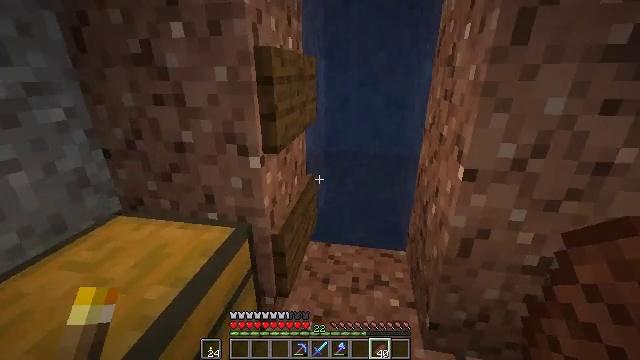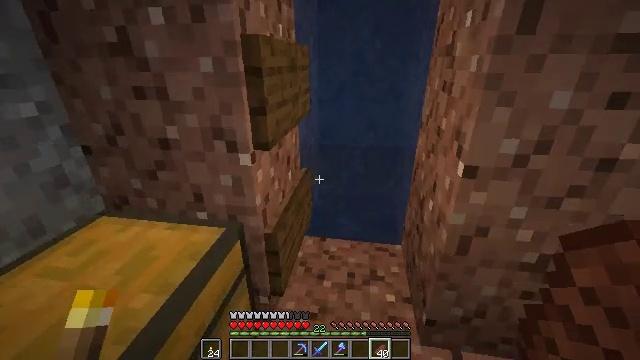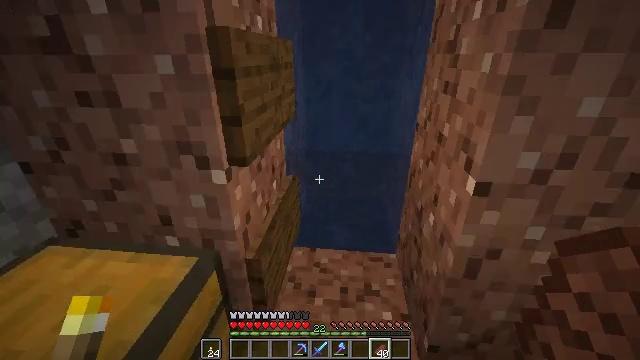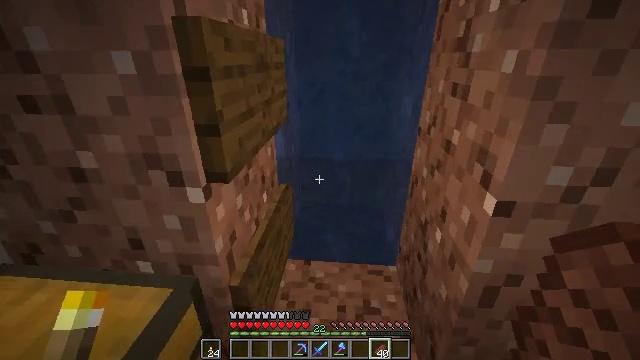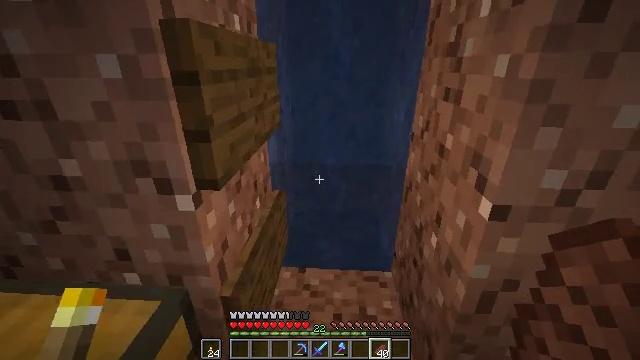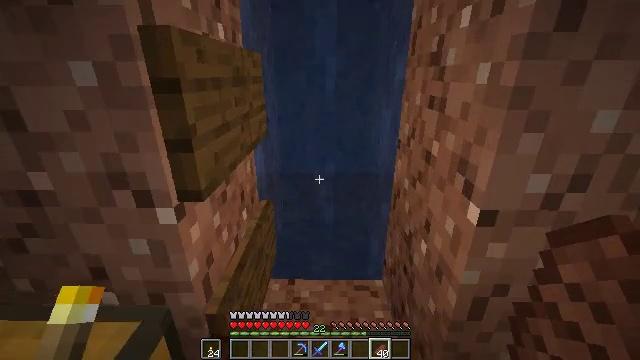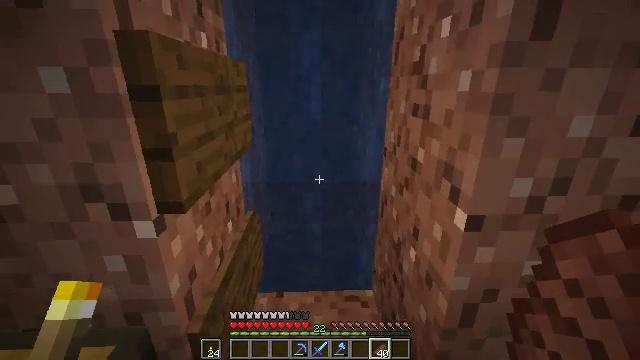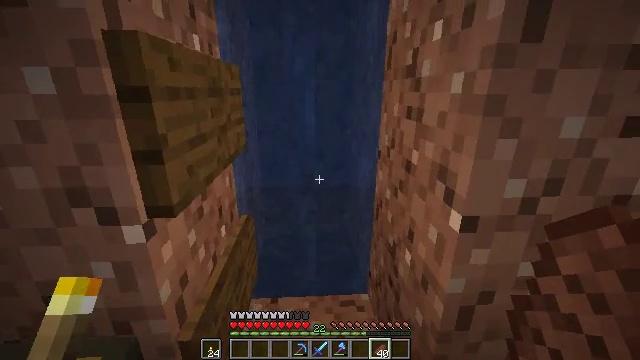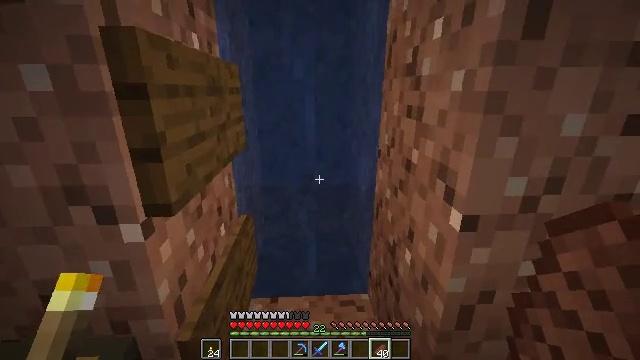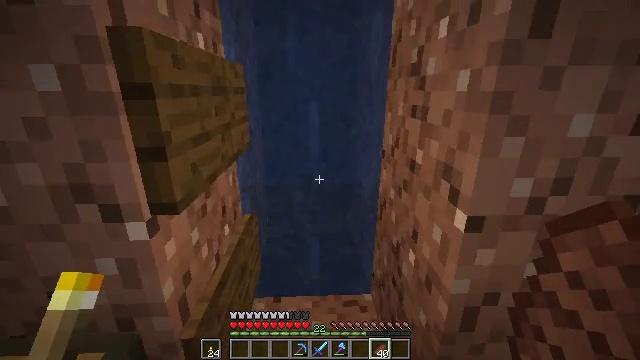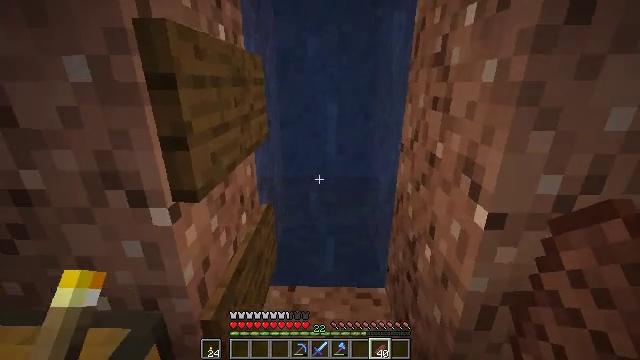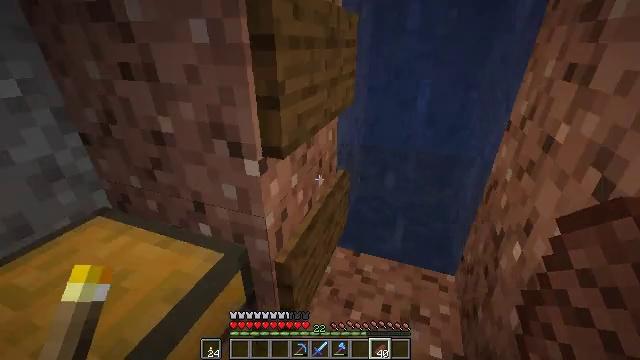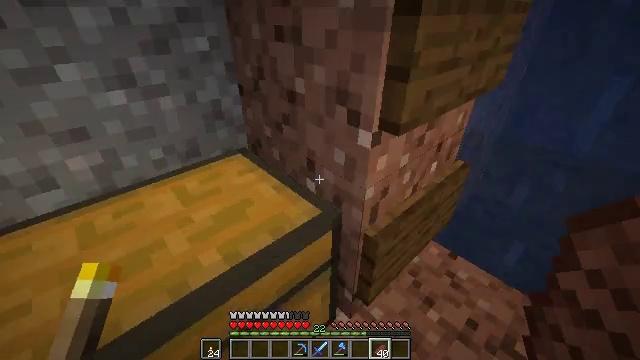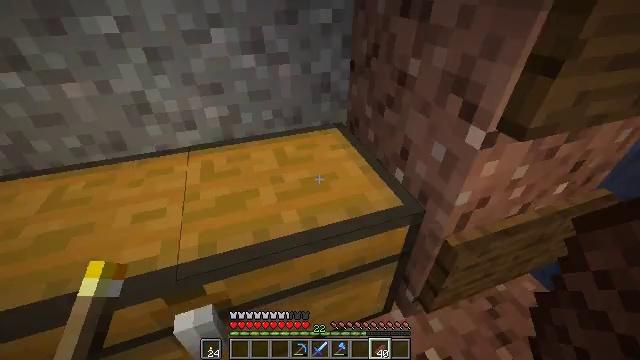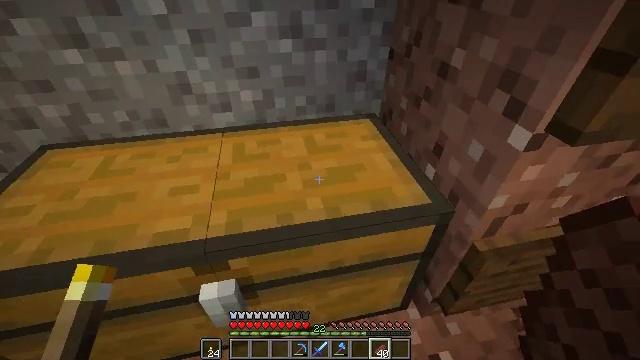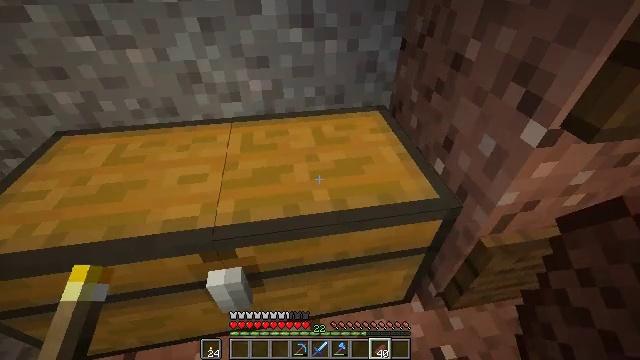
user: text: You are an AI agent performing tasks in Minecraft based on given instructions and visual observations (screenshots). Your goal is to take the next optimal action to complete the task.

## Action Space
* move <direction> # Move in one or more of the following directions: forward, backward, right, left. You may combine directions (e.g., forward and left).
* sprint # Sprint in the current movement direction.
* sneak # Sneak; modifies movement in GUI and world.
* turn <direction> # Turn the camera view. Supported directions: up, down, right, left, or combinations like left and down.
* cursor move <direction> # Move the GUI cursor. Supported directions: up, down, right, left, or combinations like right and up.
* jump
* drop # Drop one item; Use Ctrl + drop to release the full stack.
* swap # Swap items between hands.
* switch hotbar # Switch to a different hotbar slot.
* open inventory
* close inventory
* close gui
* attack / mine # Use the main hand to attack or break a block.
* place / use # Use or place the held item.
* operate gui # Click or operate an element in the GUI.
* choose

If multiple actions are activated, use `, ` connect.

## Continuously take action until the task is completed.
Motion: motion action
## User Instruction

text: Reclaim the chest into your inventory.
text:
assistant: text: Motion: move forward, turn right and down
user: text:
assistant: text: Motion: turn right
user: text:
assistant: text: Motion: turn right
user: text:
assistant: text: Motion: turn right and up
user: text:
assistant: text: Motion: turn right and up
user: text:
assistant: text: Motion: turn right and up
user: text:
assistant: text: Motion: turn right
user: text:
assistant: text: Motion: no_op
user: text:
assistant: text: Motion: no_op
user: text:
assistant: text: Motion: turn left and down
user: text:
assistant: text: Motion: turn left and down
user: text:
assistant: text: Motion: turn left and down
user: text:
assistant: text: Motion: turn left and down
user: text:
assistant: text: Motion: turn left and down
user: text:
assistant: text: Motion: turn left and down
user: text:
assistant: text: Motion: no_op
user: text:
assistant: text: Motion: use / place
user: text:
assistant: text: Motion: use / place
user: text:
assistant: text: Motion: use / place
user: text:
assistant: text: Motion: use / place
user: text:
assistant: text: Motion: no_op
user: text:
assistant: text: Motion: open gui
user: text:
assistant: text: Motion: no_op
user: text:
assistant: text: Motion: no_op
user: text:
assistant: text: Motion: no_op
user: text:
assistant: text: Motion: no_op
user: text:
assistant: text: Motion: no_op
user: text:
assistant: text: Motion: no_op
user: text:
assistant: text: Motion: cursor move right
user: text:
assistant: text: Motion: no_op